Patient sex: F
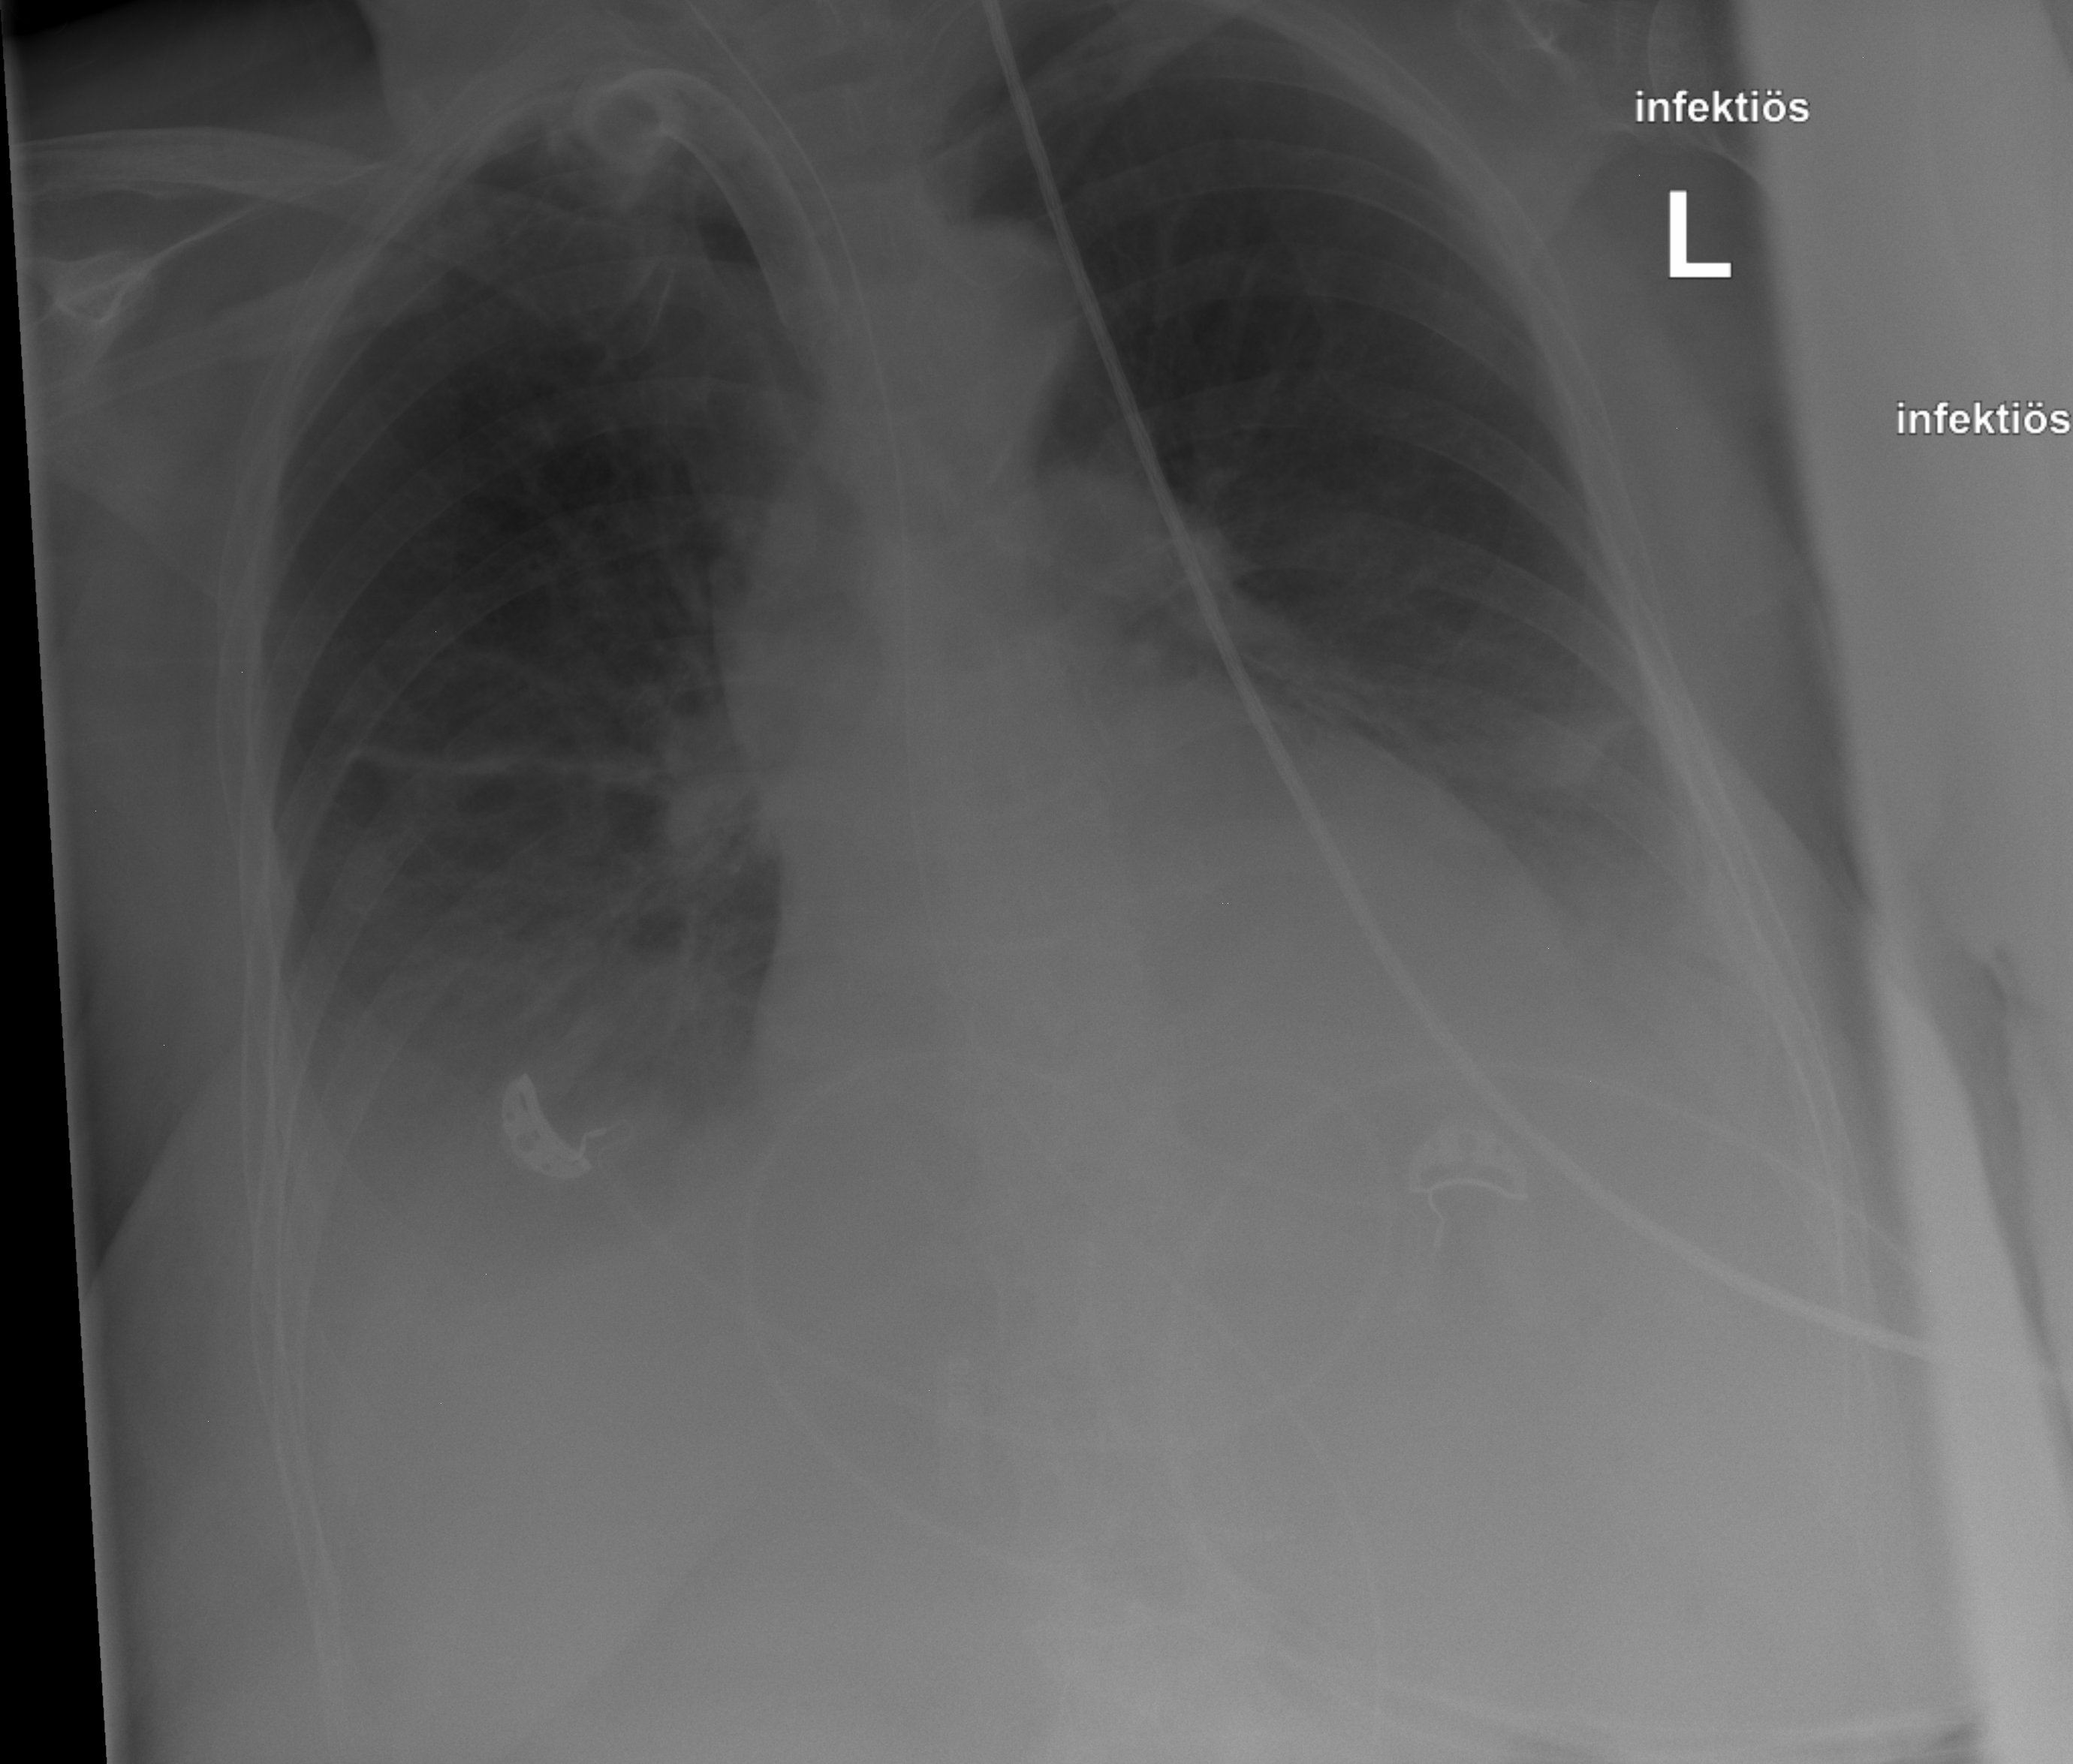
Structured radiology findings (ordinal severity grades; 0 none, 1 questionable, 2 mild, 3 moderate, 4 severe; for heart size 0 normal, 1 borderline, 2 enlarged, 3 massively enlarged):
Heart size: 1
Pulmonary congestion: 0
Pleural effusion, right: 2
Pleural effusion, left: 2
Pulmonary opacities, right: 0
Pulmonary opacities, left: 0
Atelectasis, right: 2
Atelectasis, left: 2